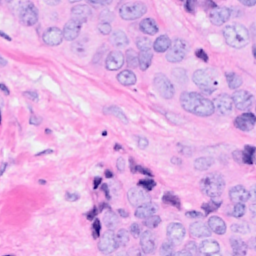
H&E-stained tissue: Breast